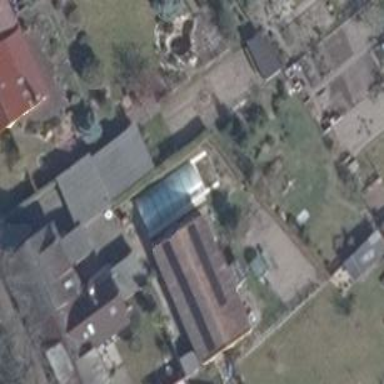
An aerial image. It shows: Gabled building.